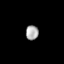
Tissue: lung
Cell type: T cells
Senescence score: 0.2163
Nuclear area (px): 183
Mean DAPI intensity: 168.945